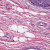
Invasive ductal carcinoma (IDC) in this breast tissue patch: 0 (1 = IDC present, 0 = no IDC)